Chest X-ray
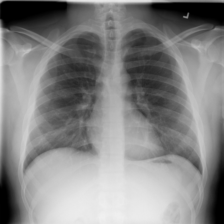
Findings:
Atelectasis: negative
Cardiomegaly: negative
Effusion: negative
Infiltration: negative
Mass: negative
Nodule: negative
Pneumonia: negative
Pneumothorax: negative
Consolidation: negative
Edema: negative
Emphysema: negative
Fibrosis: negative
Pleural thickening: negative
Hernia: negative